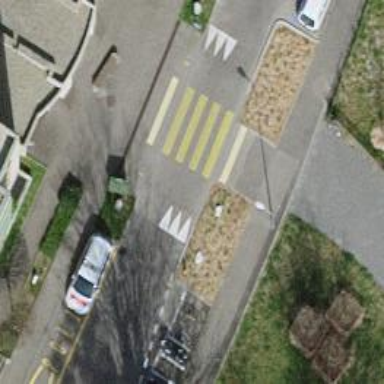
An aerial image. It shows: Zebra crossing on the road.